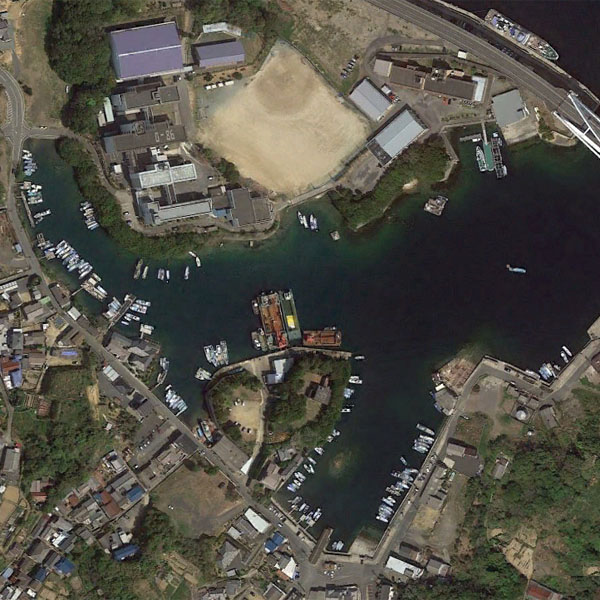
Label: Port